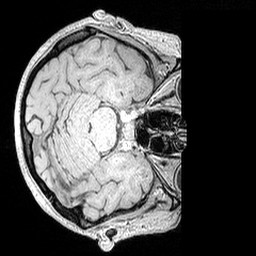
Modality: MP2RAGE
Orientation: axial
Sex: female
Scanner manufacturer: siemens
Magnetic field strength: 3 T
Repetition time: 5 s
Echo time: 0.00292 s